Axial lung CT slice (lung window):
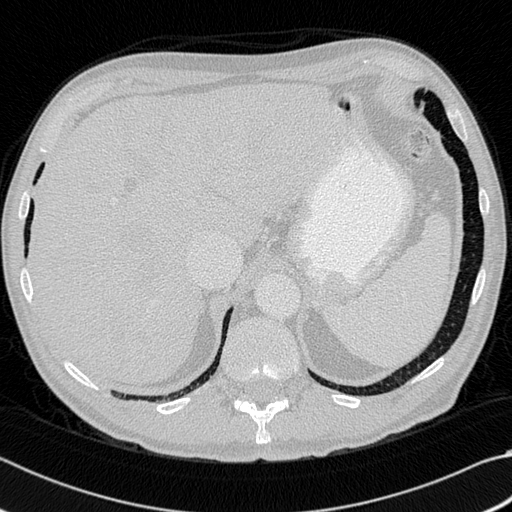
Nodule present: no